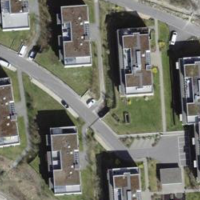
EUNIS habitat code: 55
Species observed at this site:
Populus tremula